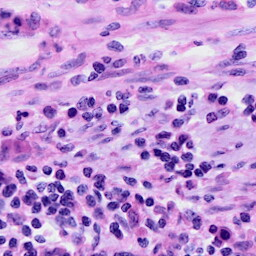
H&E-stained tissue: Cervix